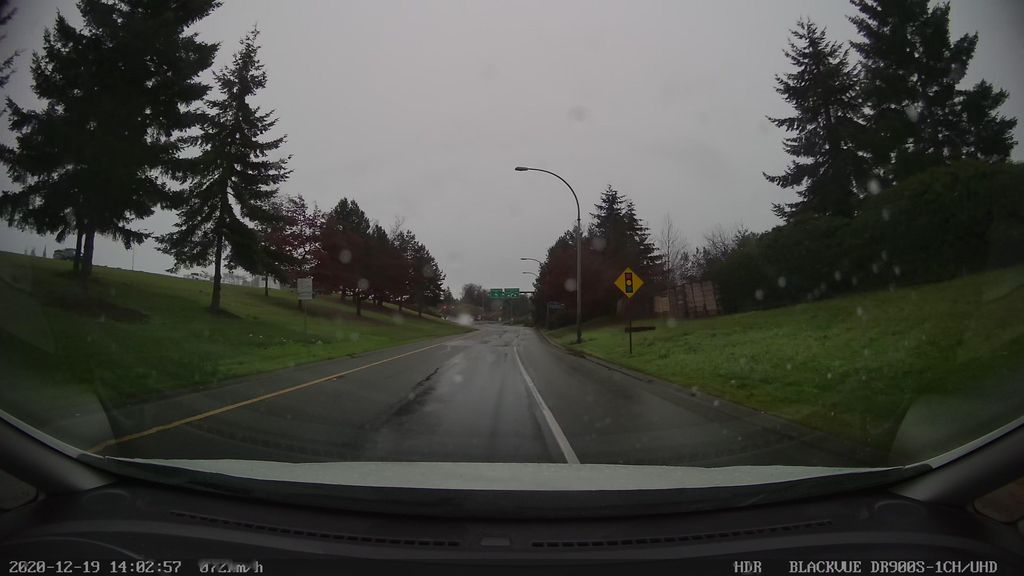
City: victoria